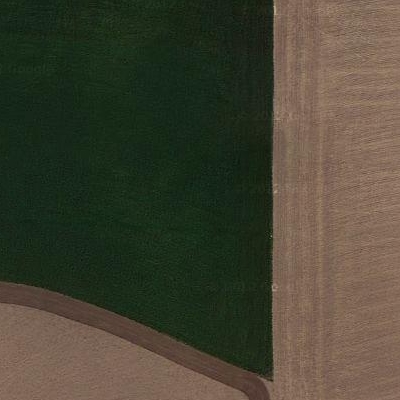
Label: Field